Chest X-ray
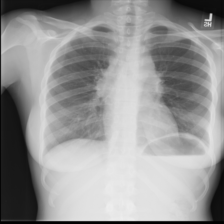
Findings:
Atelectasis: negative
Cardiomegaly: negative
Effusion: negative
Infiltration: negative
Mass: negative
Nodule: negative
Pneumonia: negative
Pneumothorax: negative
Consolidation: negative
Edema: negative
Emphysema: negative
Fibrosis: negative
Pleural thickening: negative
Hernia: negative